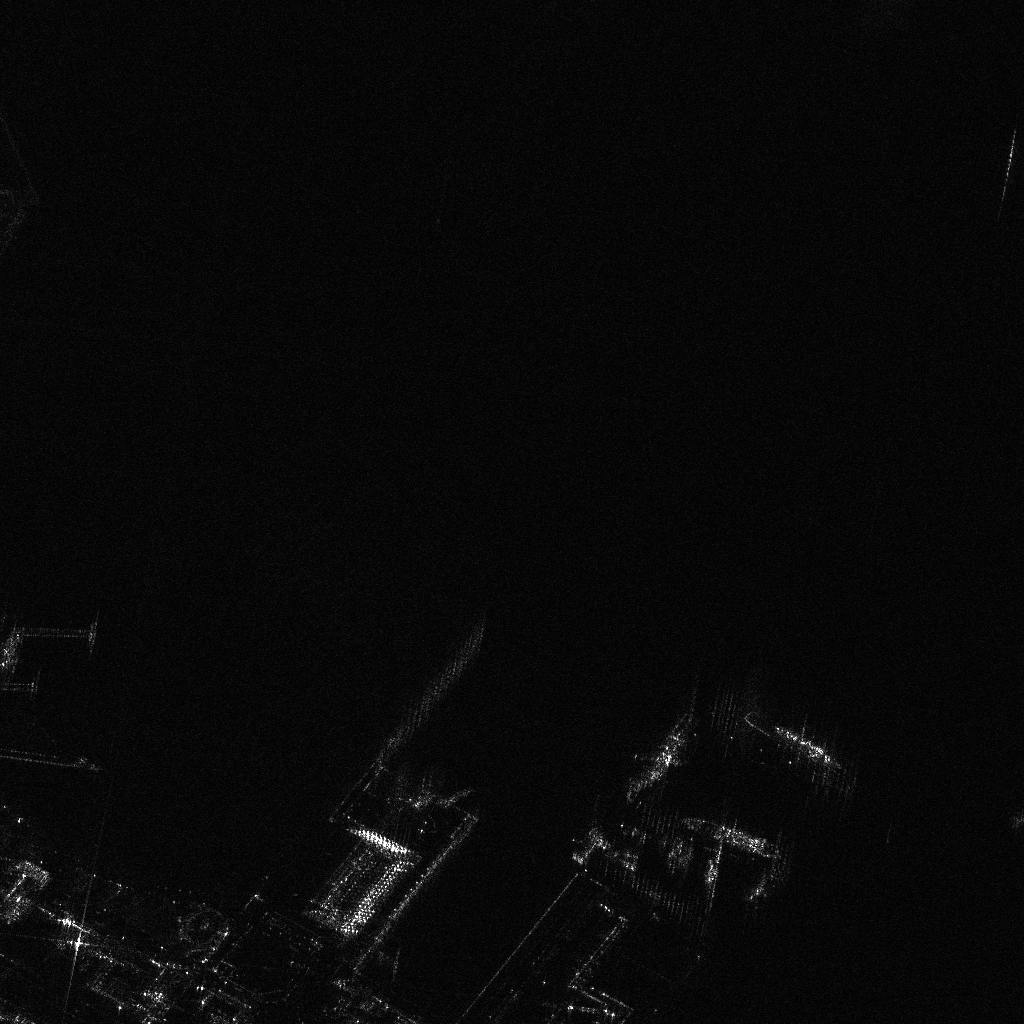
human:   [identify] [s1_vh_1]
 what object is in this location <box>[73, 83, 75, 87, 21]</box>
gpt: <ref>1 medium container at the bottom right</ref>